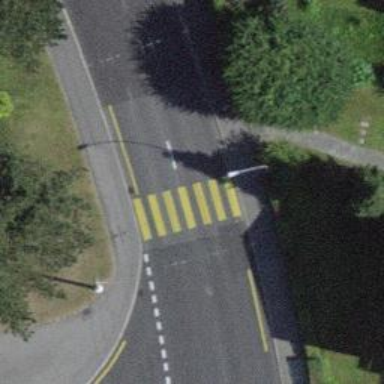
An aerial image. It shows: Kerb barrier.